Question: I've got a dataset in CSV that I want to convert to JSON. Before conversion, I need to reformat the data to get the proper multidimensional structure. The data contains the results of the last election in Sweden, and it is divided by county ("Kommun"). There are 291 counties, and 9 parties. I want:
- -
This would result in 10 columns (county + parties) and 291 rows (1 per county).
How do I achieve this using Open Refine/Google Refine? My current data is shown in the image below.

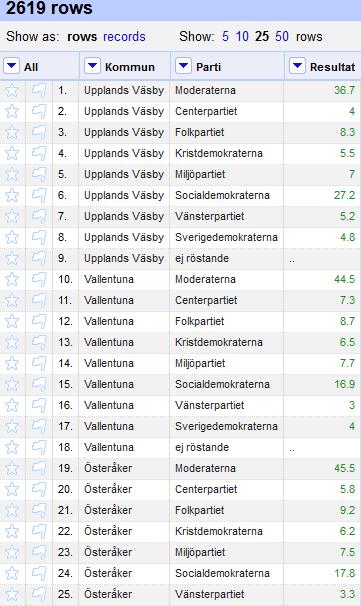
Answer: 'Transpose -> Columnize by key/value' should do the trick.